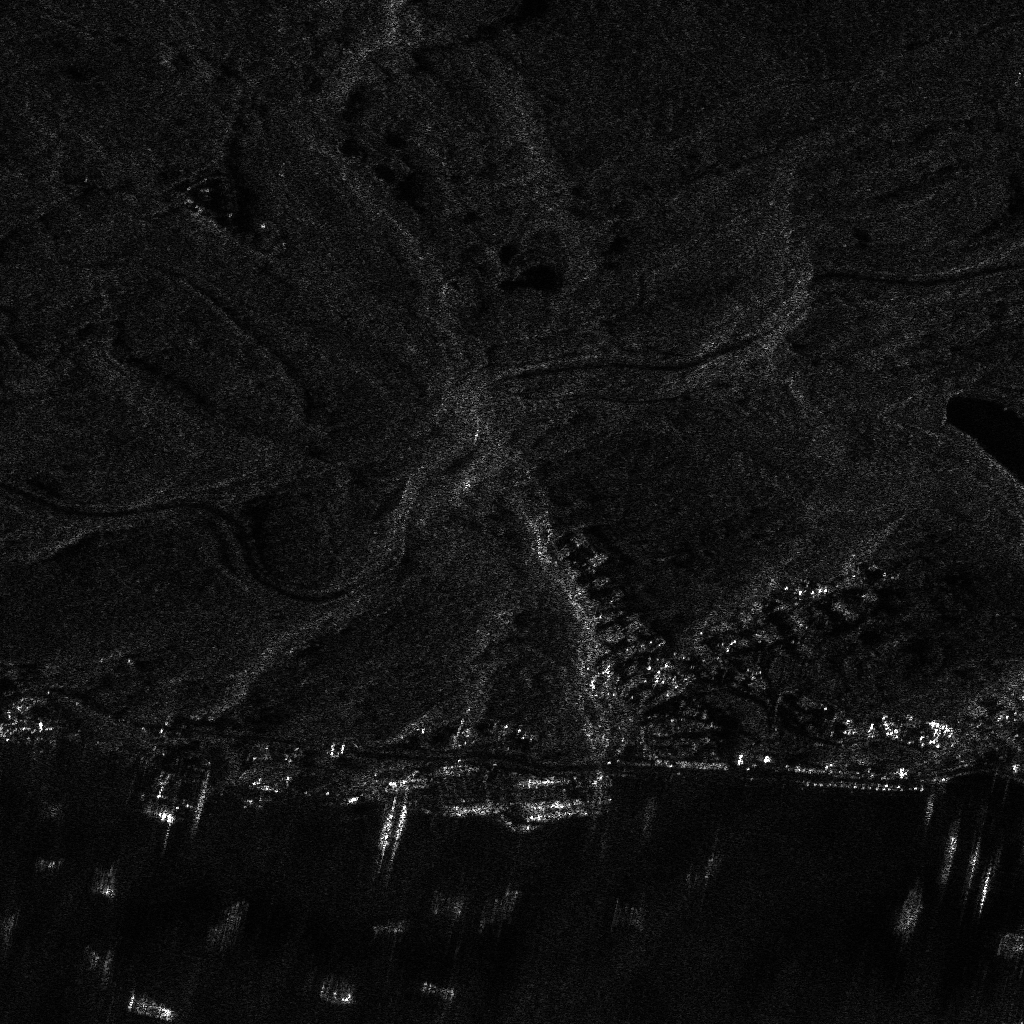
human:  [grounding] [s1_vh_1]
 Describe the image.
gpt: In the satellite image, there is  <ref>1 medium container </ref> <box>[[11, 97, 17, 99, 10]]</box> located at bottom left,  <ref>2 medium fishing </ref> <box>[[40, 96, 44, 97, 16], [36, 88, 38, 92, 75]]</box> located at bottom,  <ref>1 large fishing </ref> <box>[[21, 87, 23, 92, 34]]</box> located at bottom left,  <ref>2 medium fishing </ref> <box>[[9, 92, 11, 96, 2], [9, 84, 11, 88, 15]]</box> located at bottom left,  <ref>1 medium container </ref> <box>[[30, 95, 34, 97, 18]]</box> located at bottom,  <ref>4 large fishing </ref> <box>[[91, 79, 93, 85, 12], [95, 82, 96, 89, 12], [94, 81, 95, 87, 12], [87, 85, 89, 91, 9]]</box> located at bottom right,  <ref>1 small fishing </ref> <box>[[90, 77, 90, 80, 12]]</box> located at bottom right.